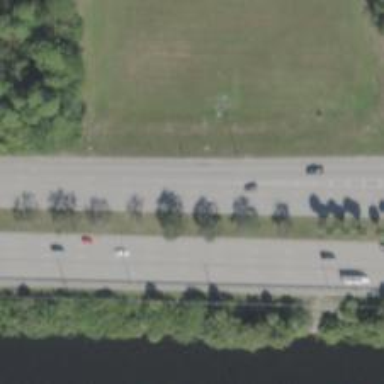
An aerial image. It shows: Trunk link highway.